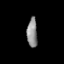
Tissue: prostate
Cell type: Epithelial cells
Senescence score: 0.2587
Nuclear area (px): 294
Mean DAPI intensity: 142.099